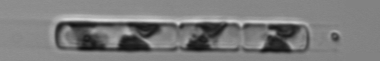
Label: Guinardia_delicatula_TAG_internal_parasite